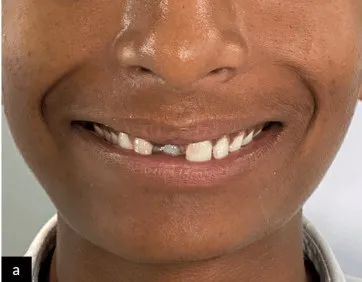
Pre-treatment extraoral photographs:. Frontal smiling.
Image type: medical_photograph (oral_photograph)